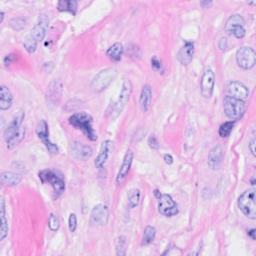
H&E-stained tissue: Breast